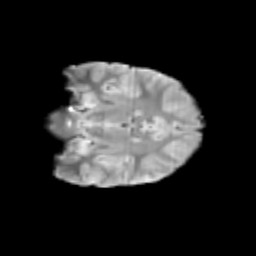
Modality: T2w
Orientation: coronal
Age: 11
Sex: female
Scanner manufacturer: siemens
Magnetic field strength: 3 T
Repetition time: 3.8 s
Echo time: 0.07 s